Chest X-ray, PA view. Patient: 73 years old, sex M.
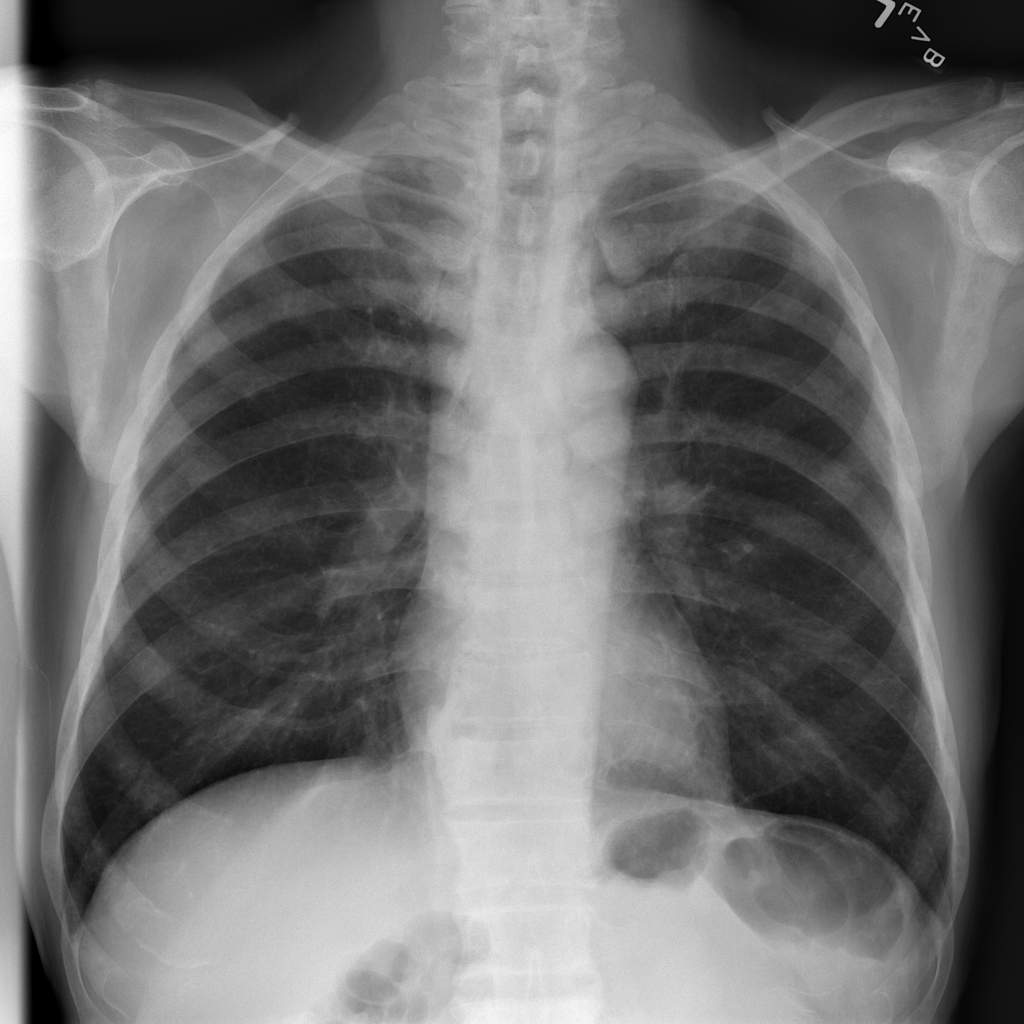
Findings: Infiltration